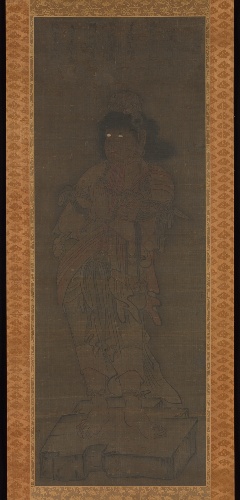
Title: 衿羯羅童子像　|Kongara-doji
Artist: Ryūshū Shūtaku (Myōtaku)
Artist bio: Japanese, 1307–1388
Date: 1387
Object type: Hanging scroll
Classification: Paintings
Medium: Hanging scroll; ink and color on silk
Culture: Japan
Period: Nanbokuchō period (1336–92)
Dimensions: 43 x 15 3/4 in. (109.2 x 40 cm)
Department: Asian Art
Credit line: The Harry G. C. Packard Collection of Asian Art, Gift of Harry G. C. Packard, and Purchase, Fletcher, Rogers, Harris Brisbane Dick, and Louis V. Bell Funds, Joseph Pulitzer Bequest, and The Annenberg Fund Inc. Gift, 1975
Accession year: 1975
Repository: Metropolitan Museum of Art, New York, NY
Tags: Men|Monks